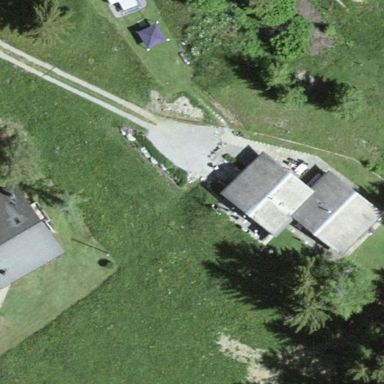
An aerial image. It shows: Simple house.